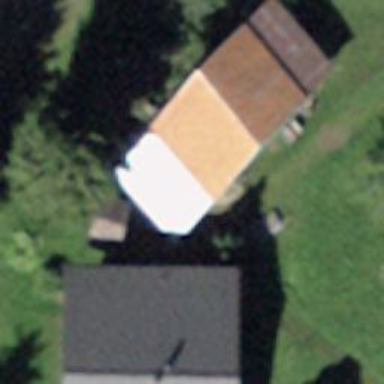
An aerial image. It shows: Rural barn.